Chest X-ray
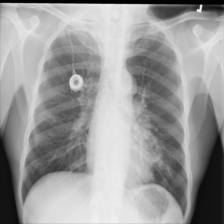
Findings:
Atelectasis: negative
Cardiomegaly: negative
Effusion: negative
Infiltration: negative
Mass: negative
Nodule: negative
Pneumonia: negative
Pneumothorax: negative
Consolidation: negative
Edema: negative
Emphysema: negative
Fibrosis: negative
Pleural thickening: negative
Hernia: negative